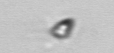
Label: Pyramimonas